Field crop: maize
Growth stage: 2
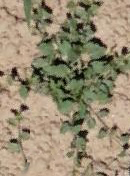
Species: convolvulus